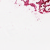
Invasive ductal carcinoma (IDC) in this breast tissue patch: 0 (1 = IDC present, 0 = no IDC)